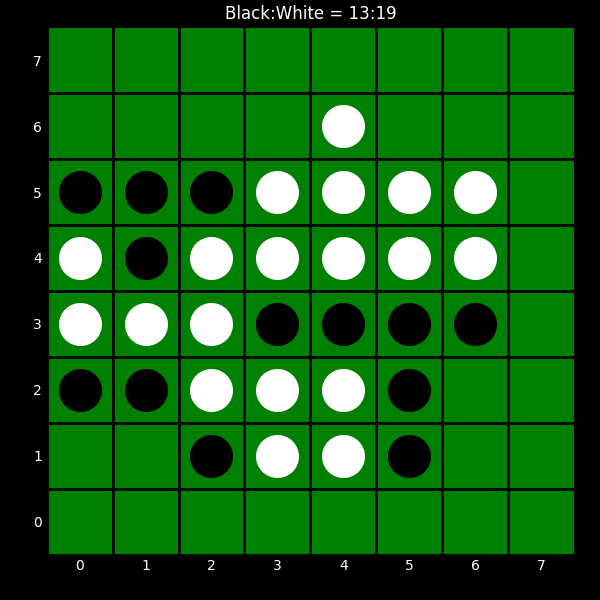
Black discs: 13
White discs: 19